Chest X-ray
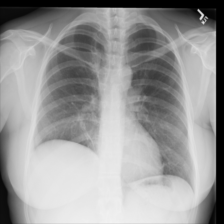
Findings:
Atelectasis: negative
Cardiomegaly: negative
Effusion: negative
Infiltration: negative
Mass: negative
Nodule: negative
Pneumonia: negative
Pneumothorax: negative
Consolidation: negative
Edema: negative
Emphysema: negative
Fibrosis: negative
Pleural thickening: negative
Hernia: negative